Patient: sex F, age 46
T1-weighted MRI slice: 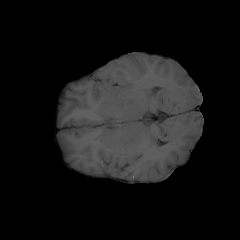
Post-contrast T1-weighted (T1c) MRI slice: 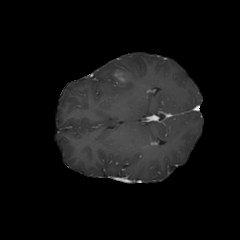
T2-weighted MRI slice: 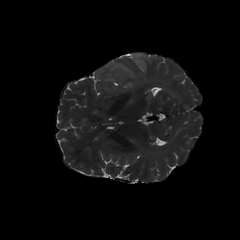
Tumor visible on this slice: yes
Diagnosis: Glioblastoma, IDH-wildtype
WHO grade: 4